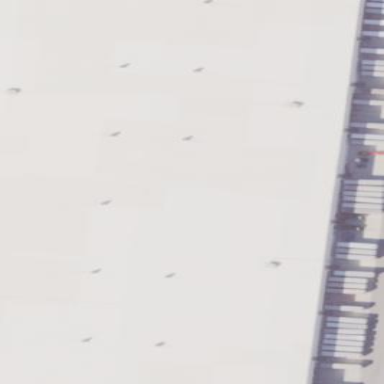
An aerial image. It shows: Warehouse.